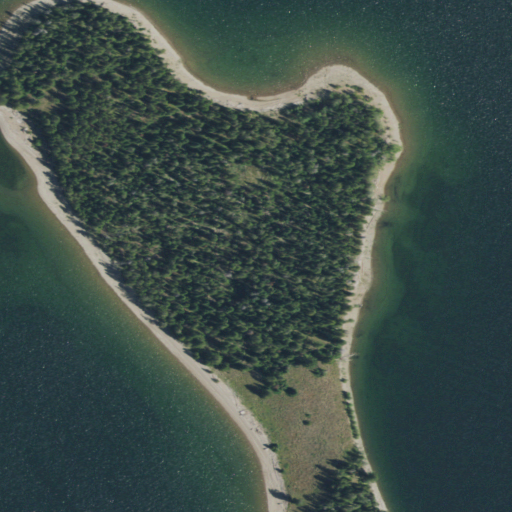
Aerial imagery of island in Wyoming named Moose Island containing open water, evergreen forest, grassland, shrub, and woody wetlands